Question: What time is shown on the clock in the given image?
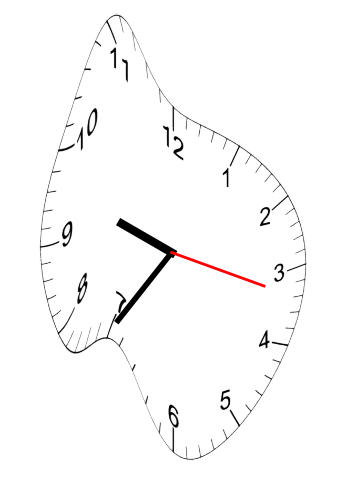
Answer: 09:35:17